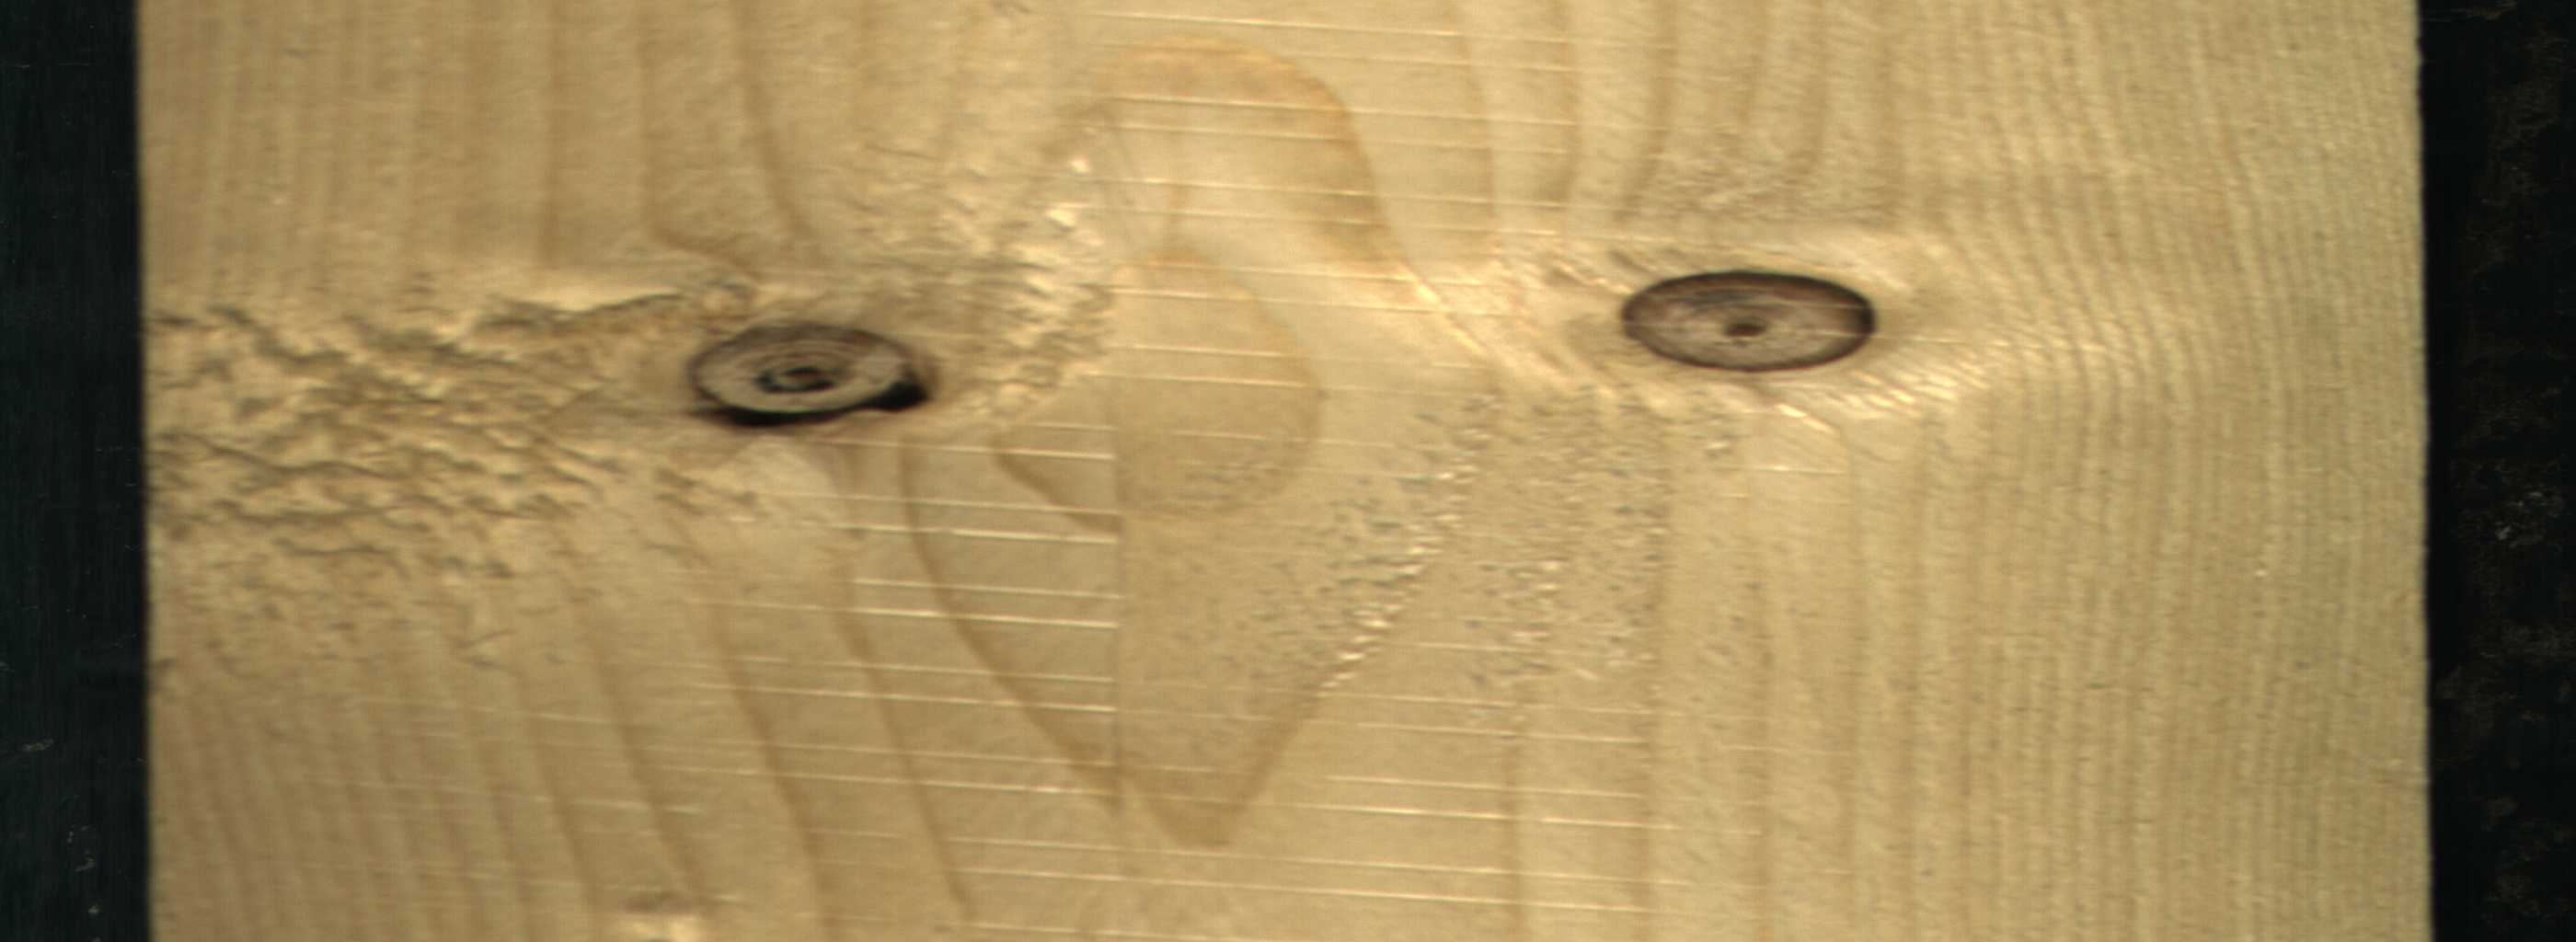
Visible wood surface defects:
Dead_Knot
Dead_Knot